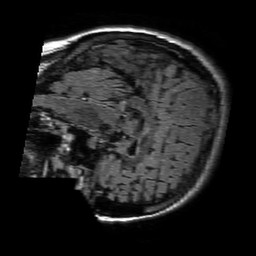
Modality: FLAIR
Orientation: sagittal
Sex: female
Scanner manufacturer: philips
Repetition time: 11 s
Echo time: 0.125 s